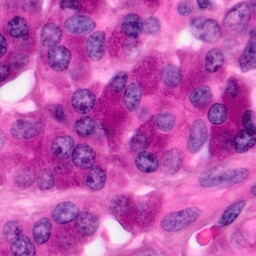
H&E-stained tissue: Pancreatic